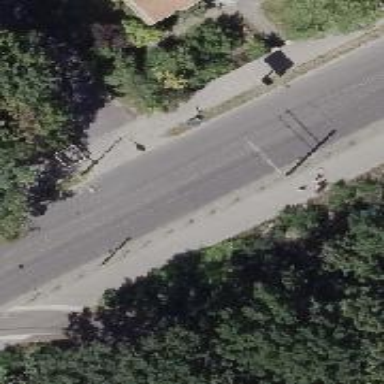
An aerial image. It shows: Secondary road with asphalt surface. There are separate sidewalks on both sides. Bicycle tracks are present as well.